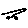
Label: hexagon